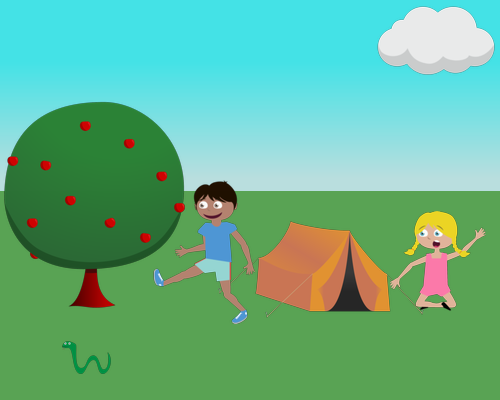
a cloud in the upper right corner a medium girl with her mouth open and arm up facing left under the sun a small tent a little to the left of the girl facing right put a kicking smiling boy to the left of the tent facing left and a apple tree far left next to the boy a snake under the tree